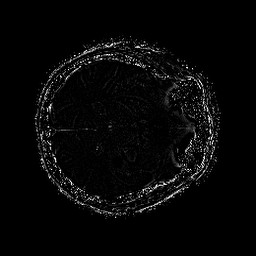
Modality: SWI
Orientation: axial
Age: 67
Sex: female
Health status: ill
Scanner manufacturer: philips
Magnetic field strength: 3 T
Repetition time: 0.031 s